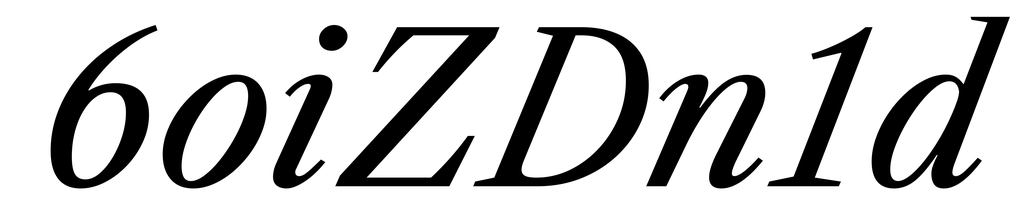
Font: LibreCaslonText-Italic_Italic